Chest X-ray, AP view. Patient: 66 years old, sex M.
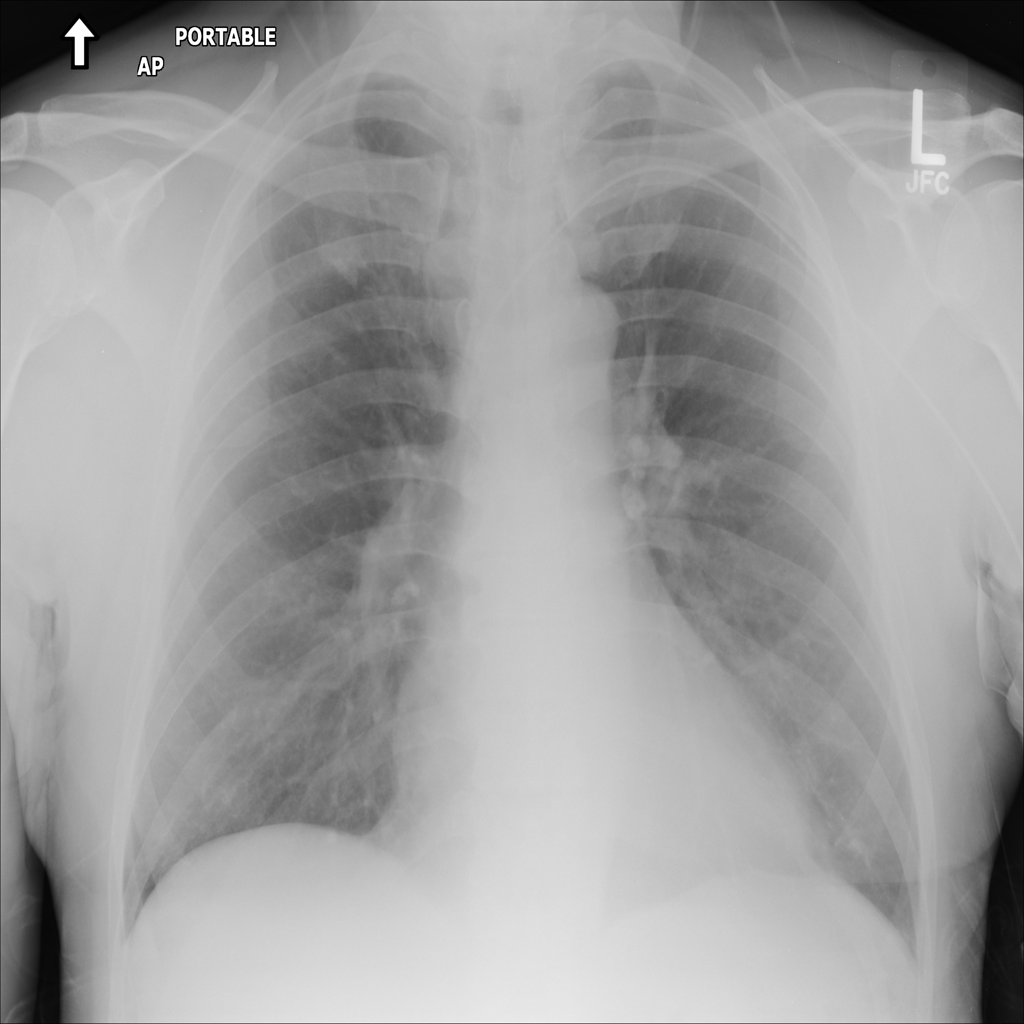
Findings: No Finding